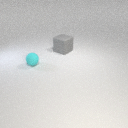
large gray rubber cube behind small cyan rubber sphere